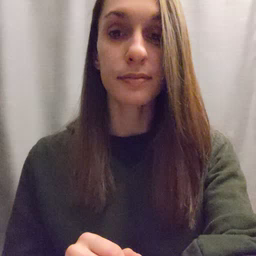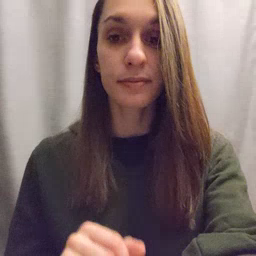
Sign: elephant